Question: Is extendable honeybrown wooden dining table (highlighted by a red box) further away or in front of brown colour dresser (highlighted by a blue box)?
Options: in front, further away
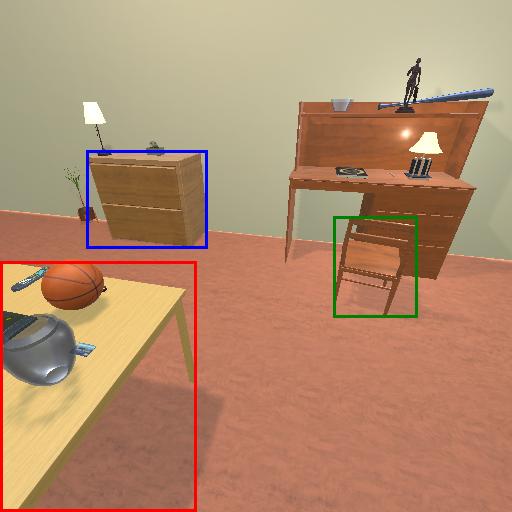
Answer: in front